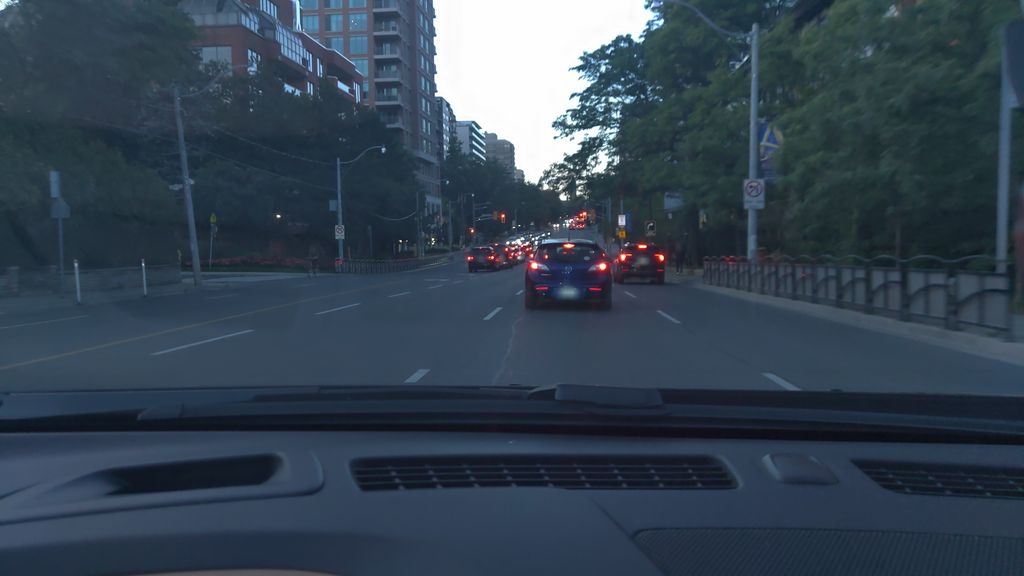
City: toronto